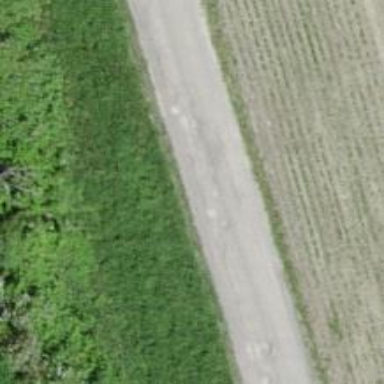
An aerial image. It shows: Unclassified road.